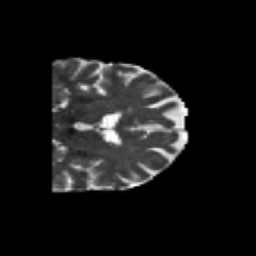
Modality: T2w
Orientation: coronal
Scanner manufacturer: siemens
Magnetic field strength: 3 T
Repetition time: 6.8 s
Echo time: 0.093 s